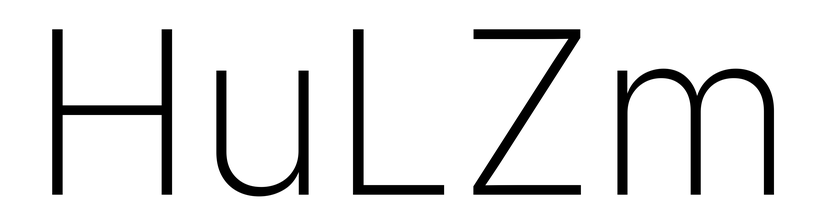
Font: Inter_ExtraLight